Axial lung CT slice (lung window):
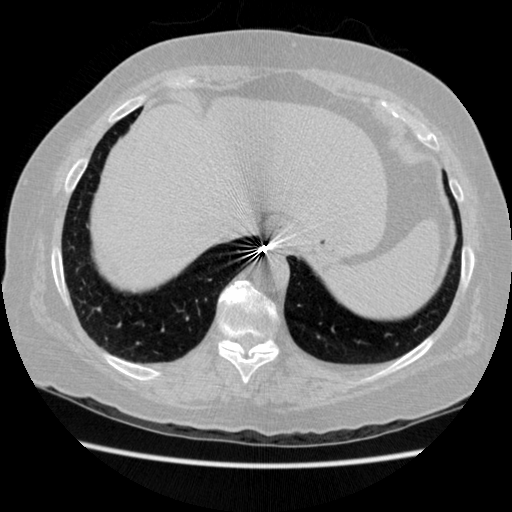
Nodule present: no